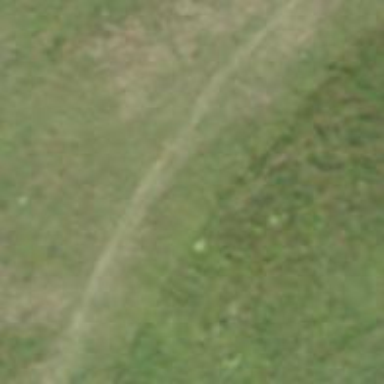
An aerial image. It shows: Grass path.